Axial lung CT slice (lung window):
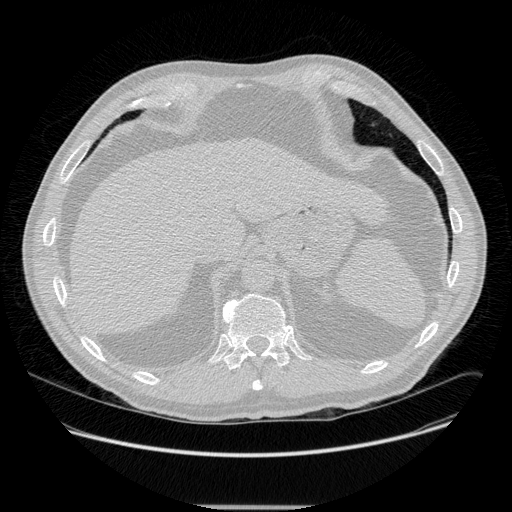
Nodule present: no